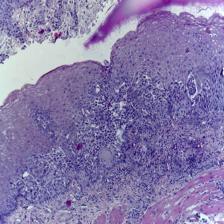
Diagnosis: OSCC